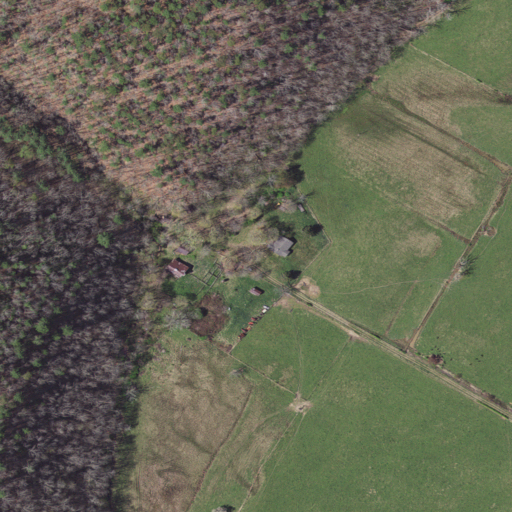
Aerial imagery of valley in Virginia named O'Farrell Hollow containing pasture, deciduous forest, mixed forest, open development, and grassland